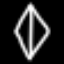
Label: diamond